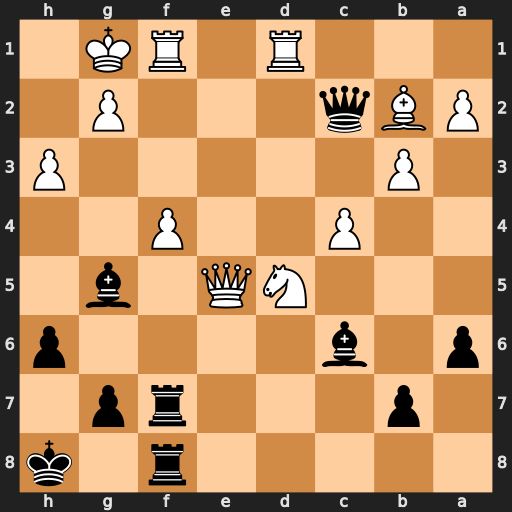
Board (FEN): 5r1k/1p3rp1/p1b4p/3NQ1b1/2P2P2/1P5P/PBq3P1/3R1RK1
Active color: b
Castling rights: -
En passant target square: -
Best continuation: Bf6 Qe1 Qxb2